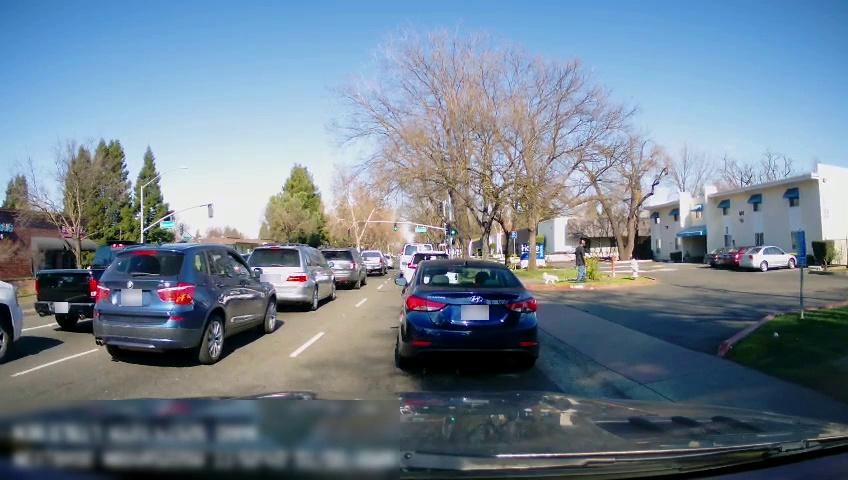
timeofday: Day
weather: Sunny
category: Drivable Space
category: Vehicles | Car
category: Vehicles | Car
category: Vehicles | Car
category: Pedestrians
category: Vehicles | Truck
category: Vehicles | Truck
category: Vehicles | Truck
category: Vehicles | SUV
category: Vehicles | SUV
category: Vehicles | Car
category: Vehicles | Van
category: Vehicles | SUV
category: Vehicles | Car
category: Lanes | Alternate Lane
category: Lanes | Alternate Lane
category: Lanes | Current Lane
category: Traffic | Signs
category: Traffic | Signs
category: Traffic | Lights
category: Traffic | Signs
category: Traffic | Lights